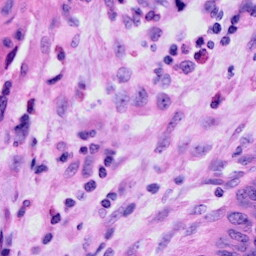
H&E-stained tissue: Cervix